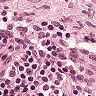
Metastatic tissue present: no